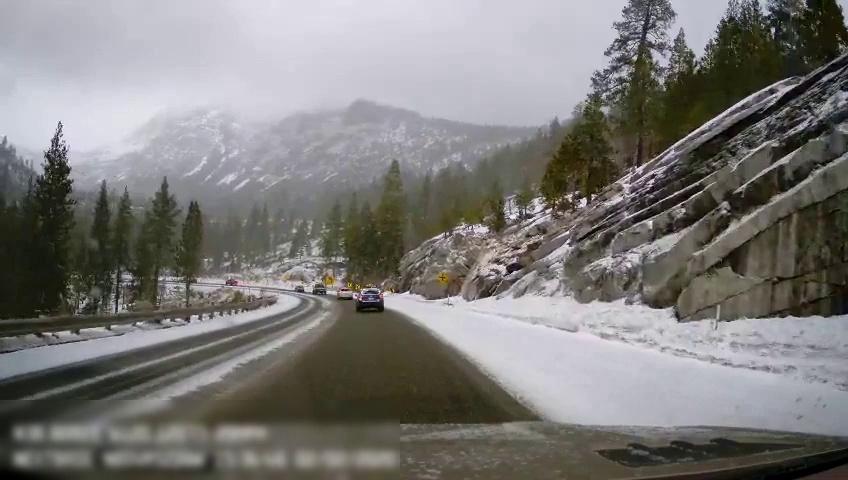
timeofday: Day
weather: Snowy
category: Drivable Space
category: Vehicles | Car
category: Vehicles | Truck
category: Vehicles | Car
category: Traffic | Signs